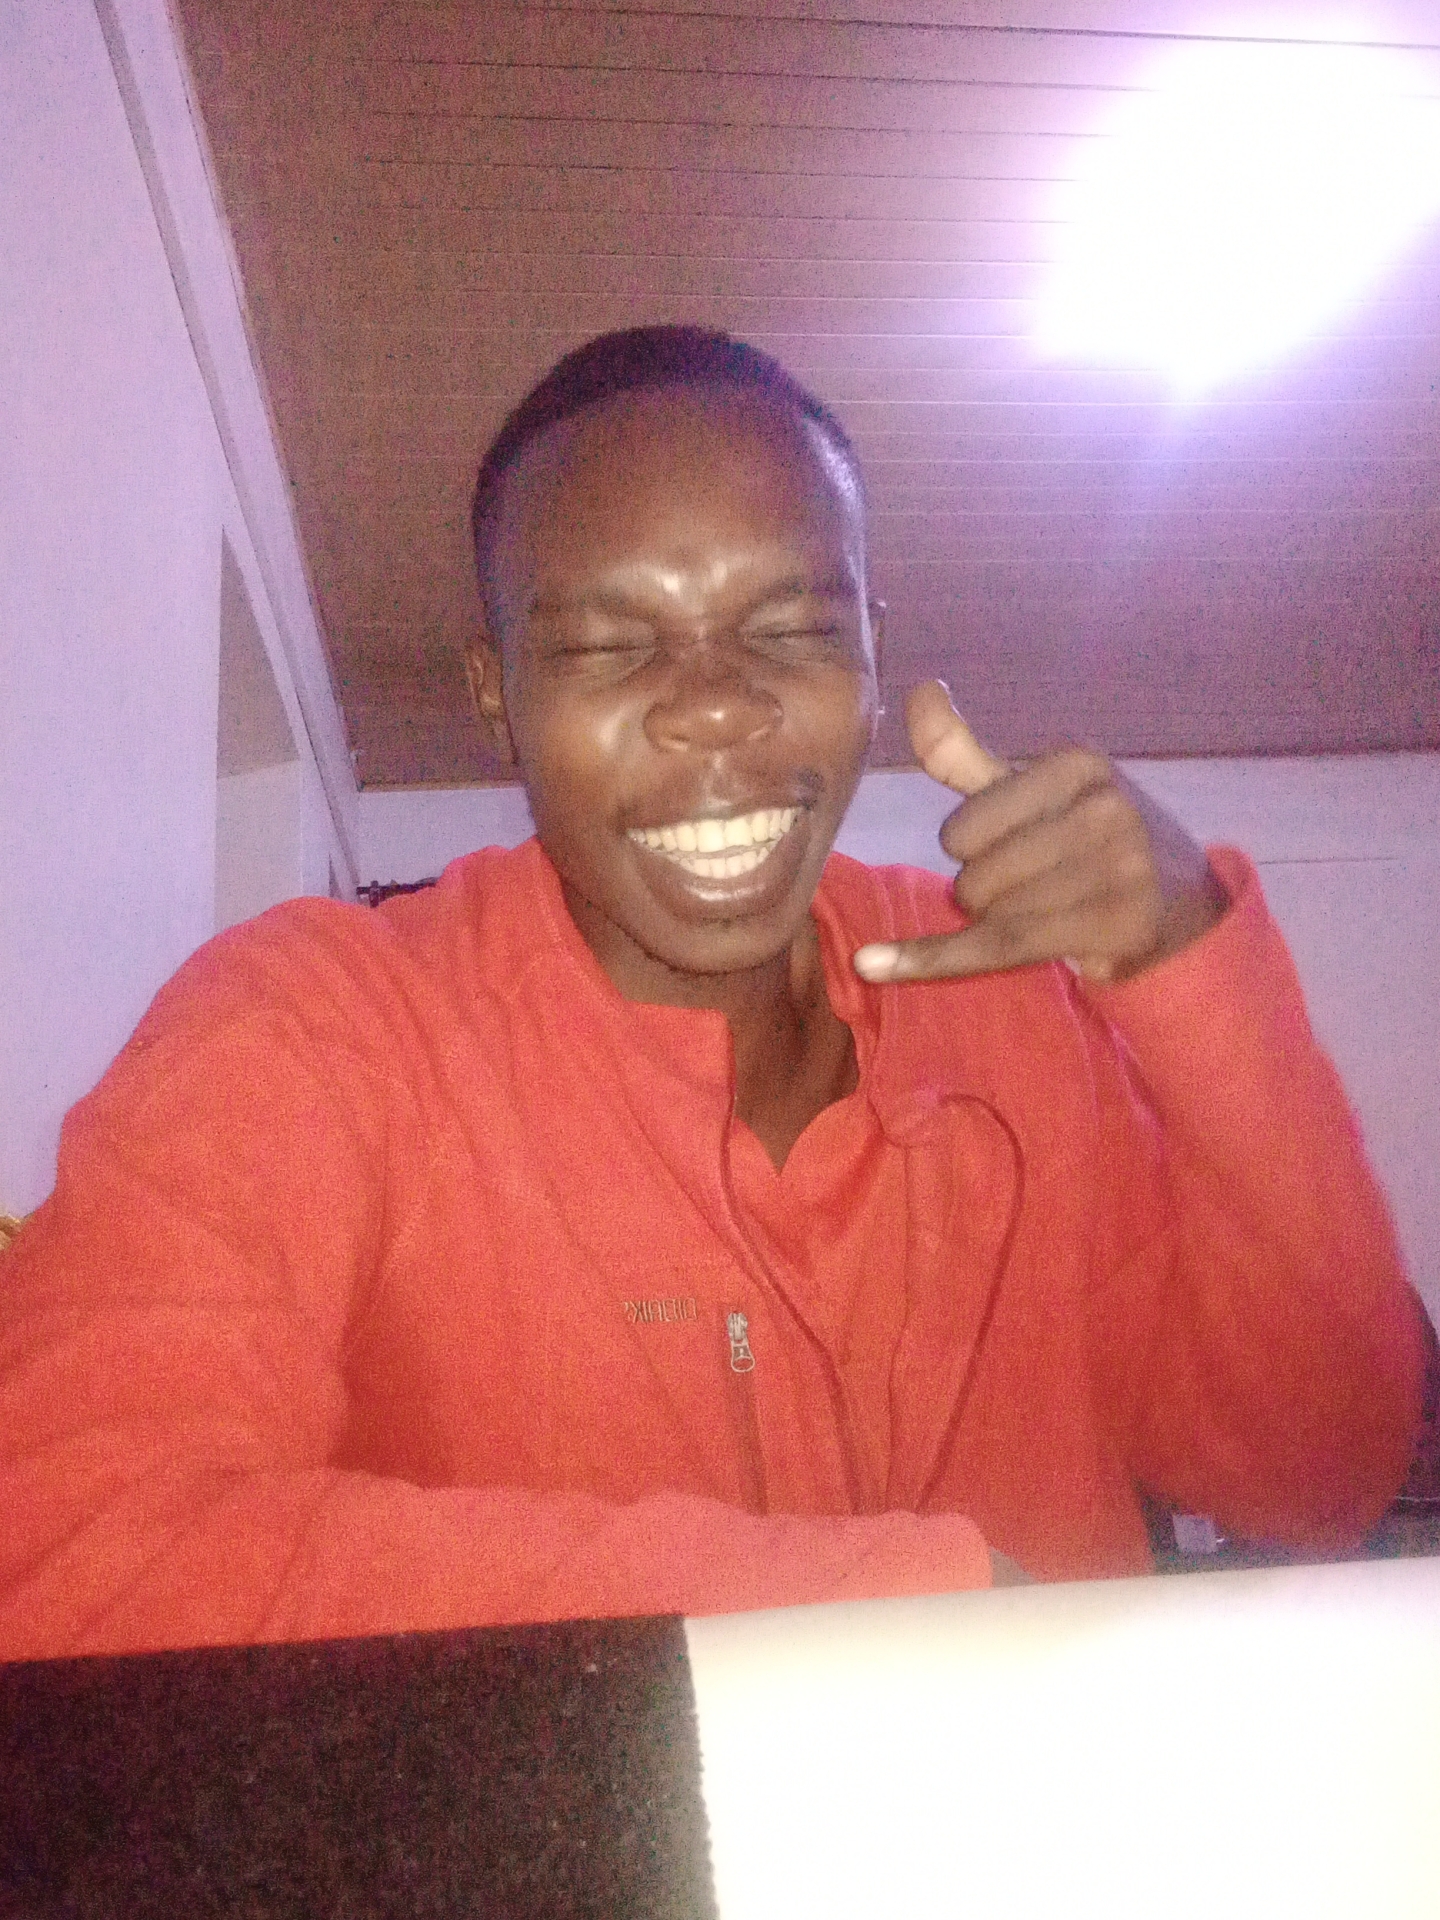
Label: noise